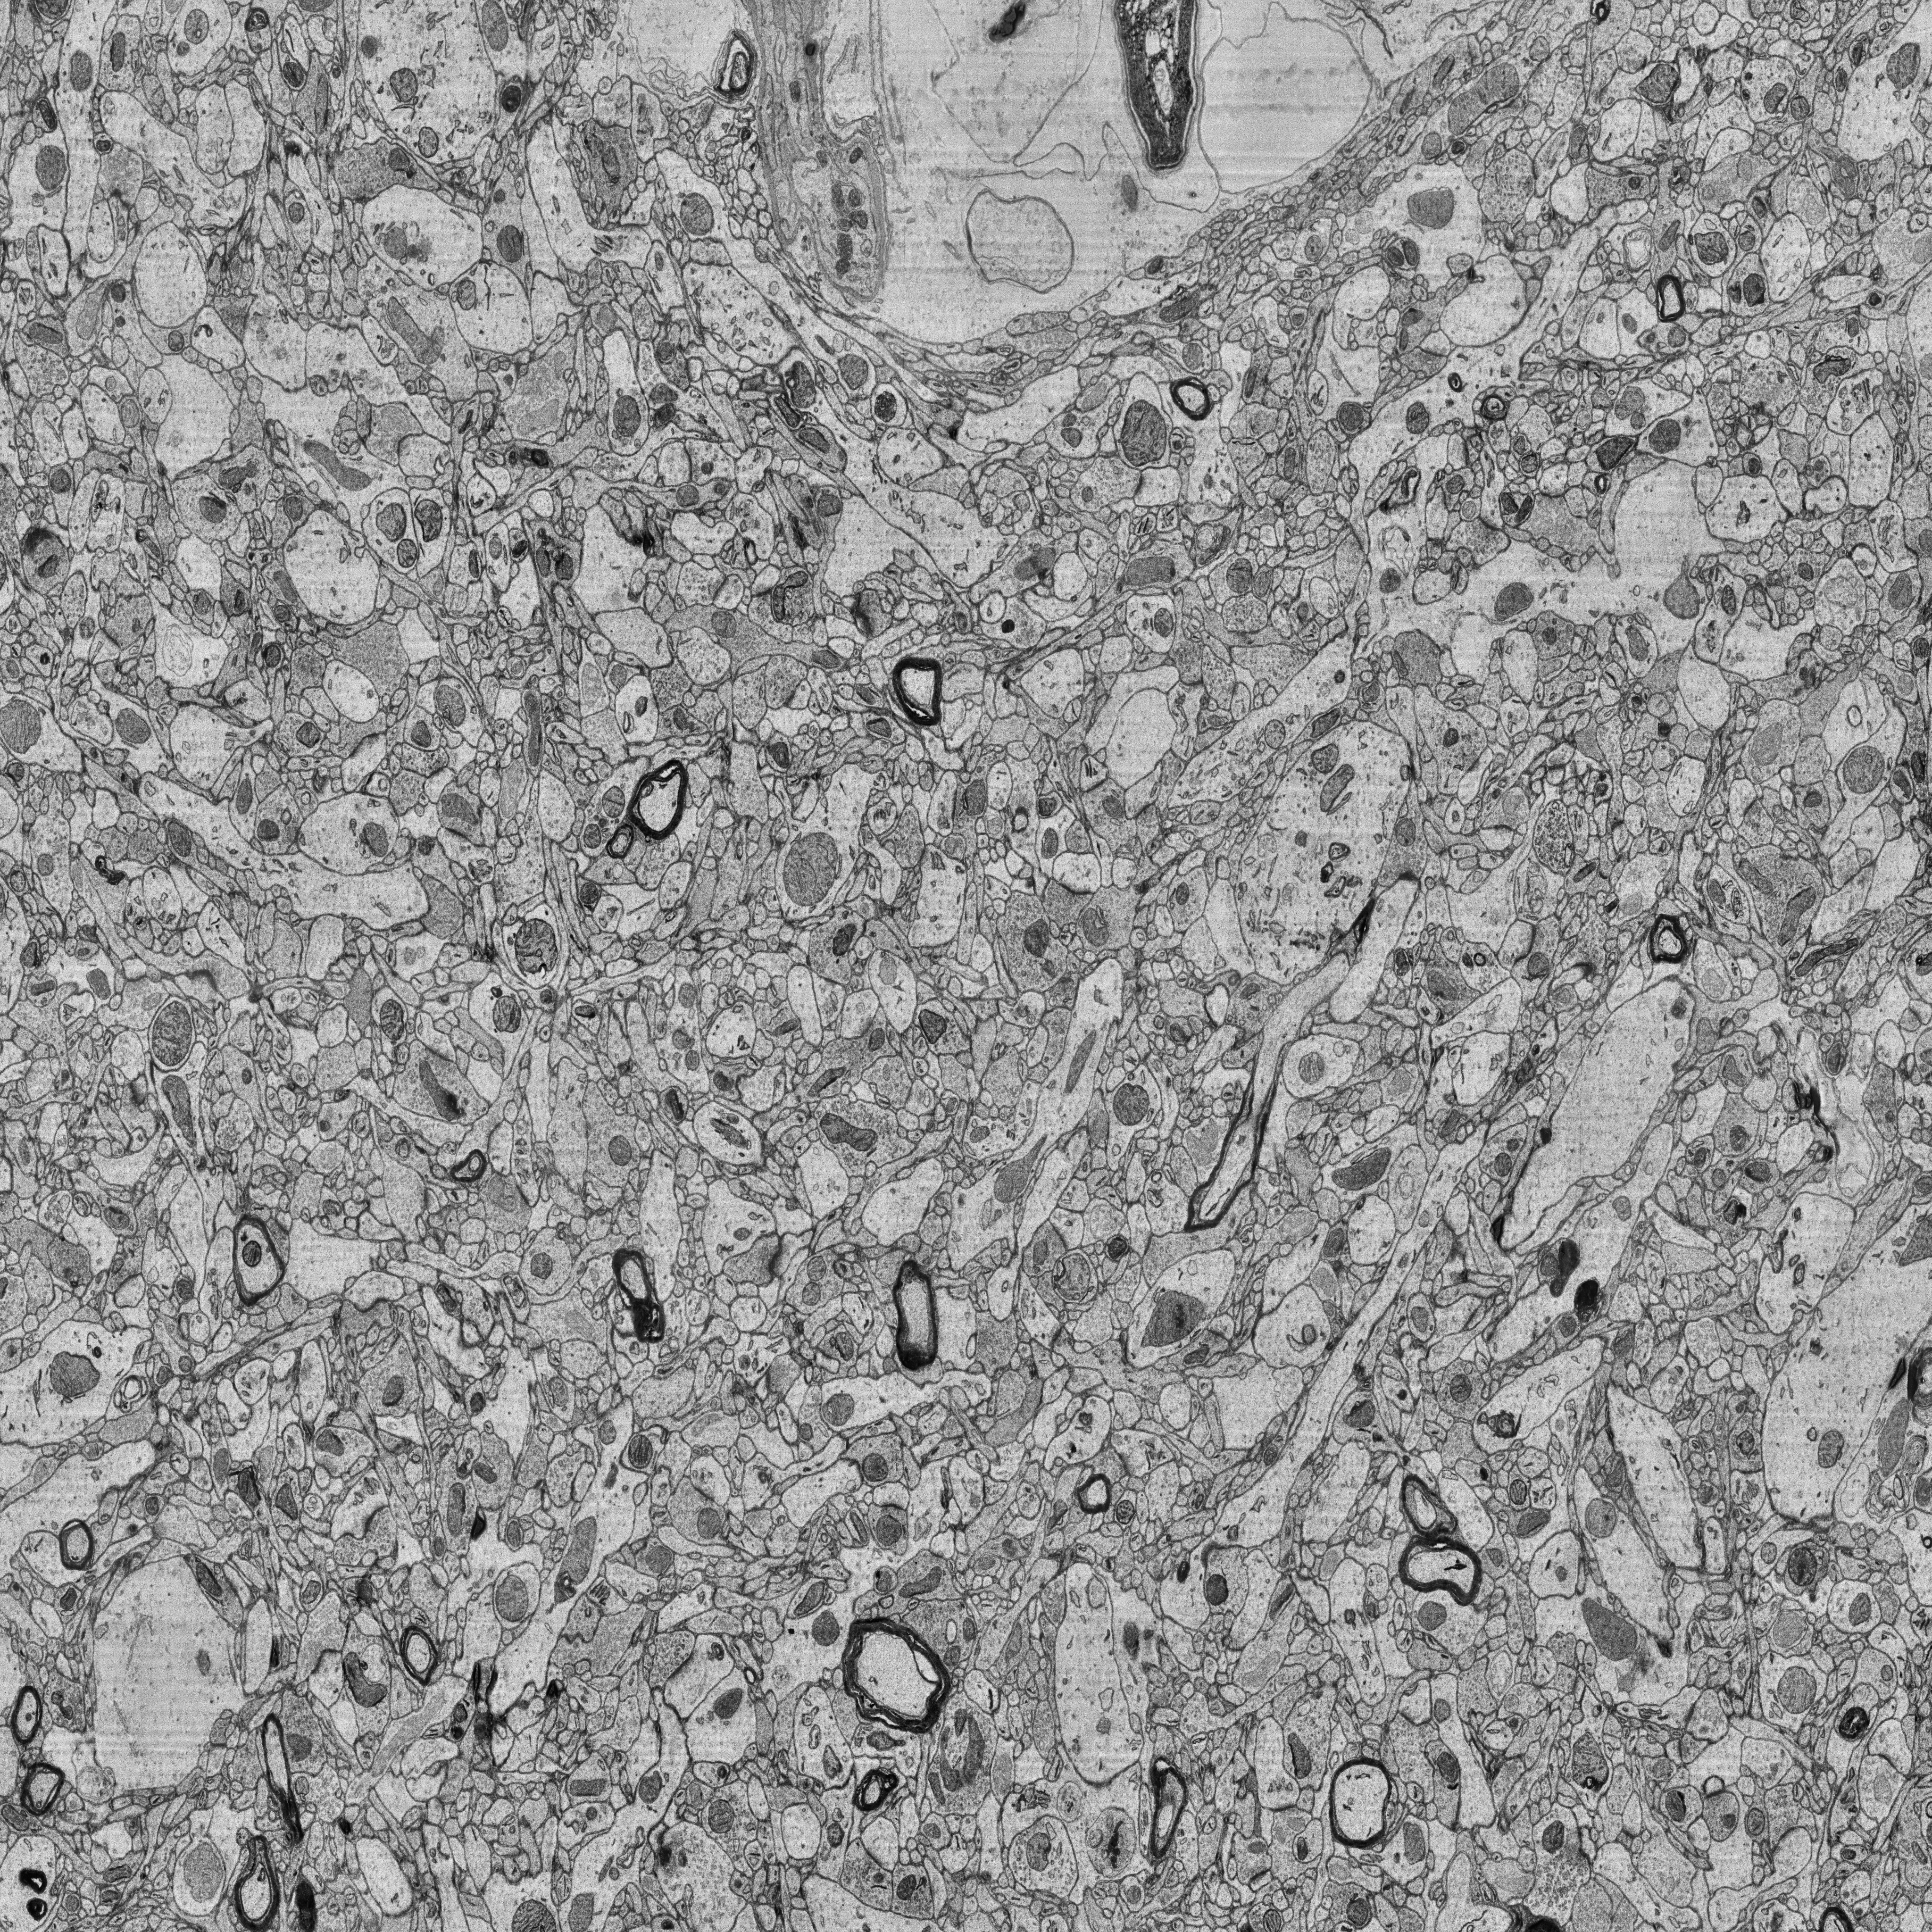
Electron microscopy slice of human cortex tissue
Slice depth (z): 48
Mitochondria instances in slice: 507